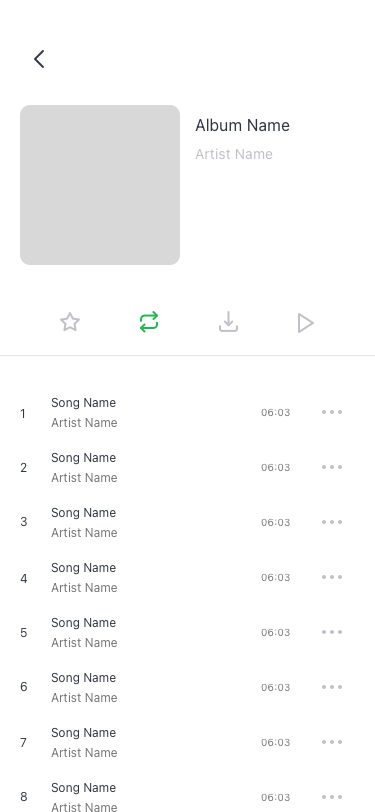
Text in this UI design:
8
Song Name
Artist Name
06:03
7
Song Name
Artist Name
06:03
6
Song Name
Artist Name
06:03
5
Song Name
Artist Name
06:03
4
Song Name
Artist Name
06:03
3
Song Name
Artist Name
06:03
2
Song Name
Artist Name
06:03
1
Song Name
Artist Name
06:03
Artist Name
Album Name